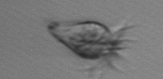
Label: Paratontonia_gracillima